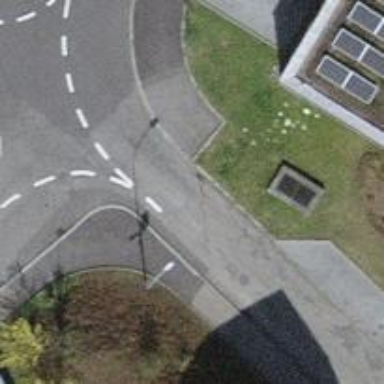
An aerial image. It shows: Kerb barrier.